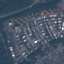
Land use / land cover: Residential